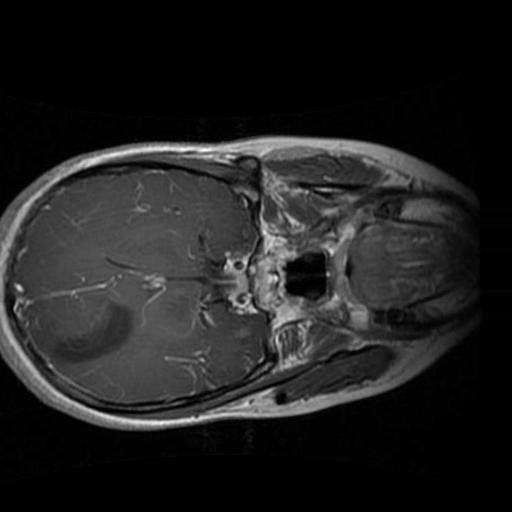
Label: brain_glioma